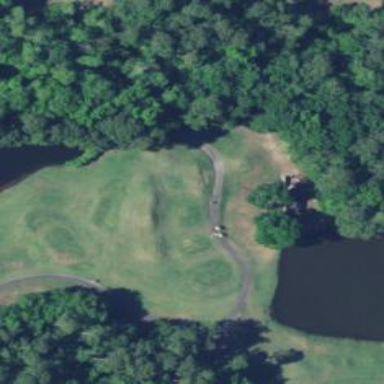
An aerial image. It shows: Golf cartpath that is also road path.